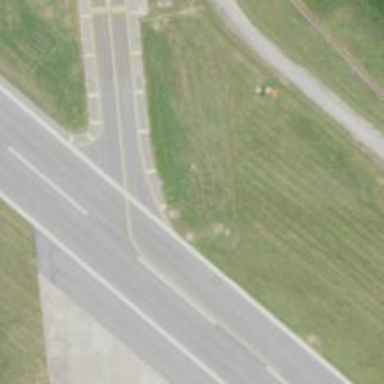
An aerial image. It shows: Image of taxiway at airport.